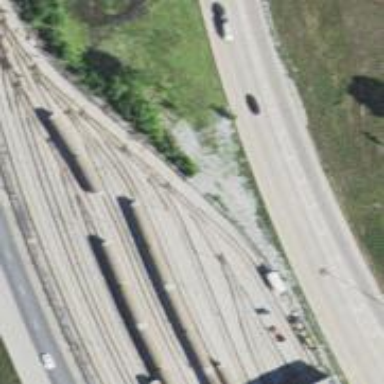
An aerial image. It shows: Electrified rail in service yard.